You are looking at the short-time Fourier spectrogram of a rotating shaft's vibration signal. Classify the rotor condition as one of: normal, misalignment, unbalance, looseness.
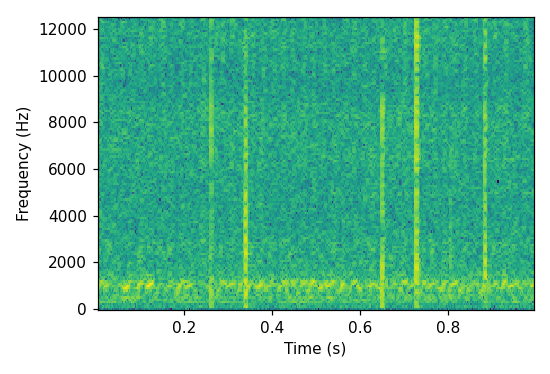
Answer: normal